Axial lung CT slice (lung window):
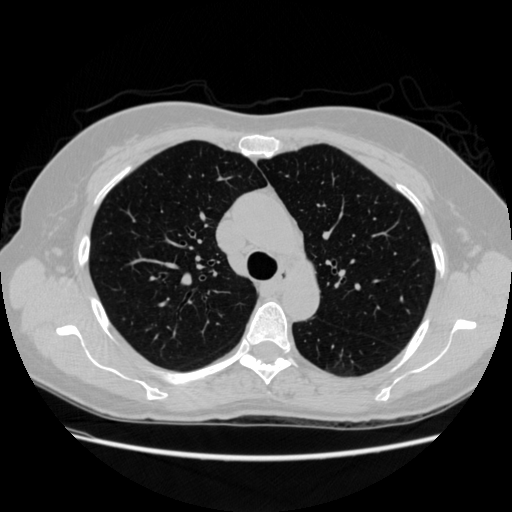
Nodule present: yes
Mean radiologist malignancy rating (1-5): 4.5